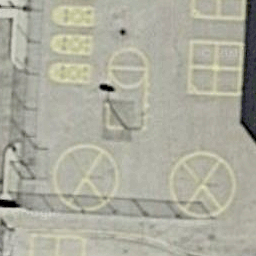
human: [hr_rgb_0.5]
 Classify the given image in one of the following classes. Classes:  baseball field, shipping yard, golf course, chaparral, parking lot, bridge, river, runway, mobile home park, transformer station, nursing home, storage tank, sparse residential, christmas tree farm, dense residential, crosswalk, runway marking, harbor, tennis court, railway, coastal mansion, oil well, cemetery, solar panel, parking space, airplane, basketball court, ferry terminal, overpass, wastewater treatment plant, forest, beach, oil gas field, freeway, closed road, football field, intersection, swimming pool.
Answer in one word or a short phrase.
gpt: basketball court